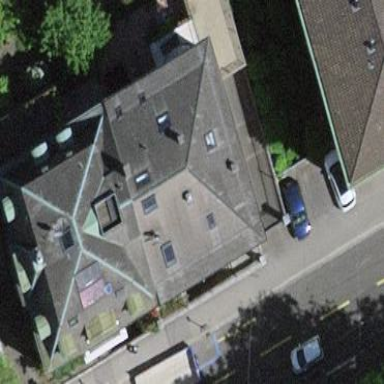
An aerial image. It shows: Semi-detached house.